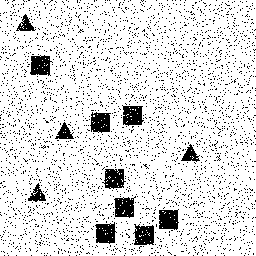
Squares: 8
Triangles: 4
Stars: 0
Total shapes: 12